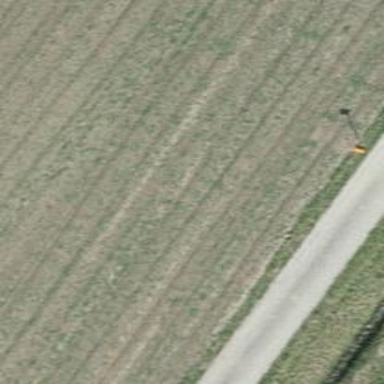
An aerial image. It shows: Aerial marker.